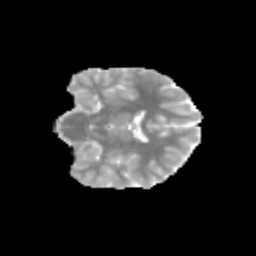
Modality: MD
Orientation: coronal
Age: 11
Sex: female
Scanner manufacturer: siemens
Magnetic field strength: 3 T
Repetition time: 3.8 s
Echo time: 0.07 s